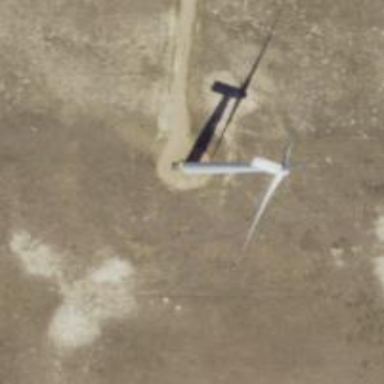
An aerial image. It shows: Wind generator using wind turbines of horizontal axis.